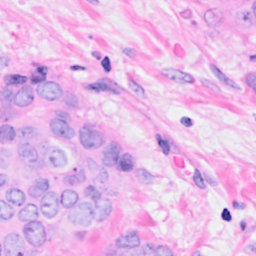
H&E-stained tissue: Breast